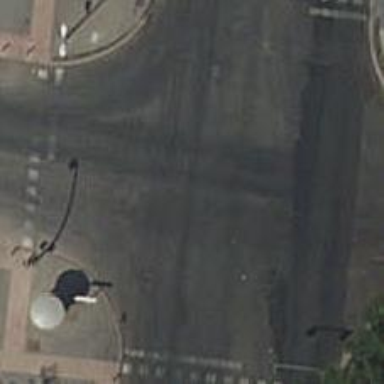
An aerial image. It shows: Road with traffic signals.